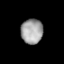
Tissue: lung
Cell type: Epithelial cells
Senescence score: 0.236
Nuclear area (px): 532
Mean DAPI intensity: 161.632